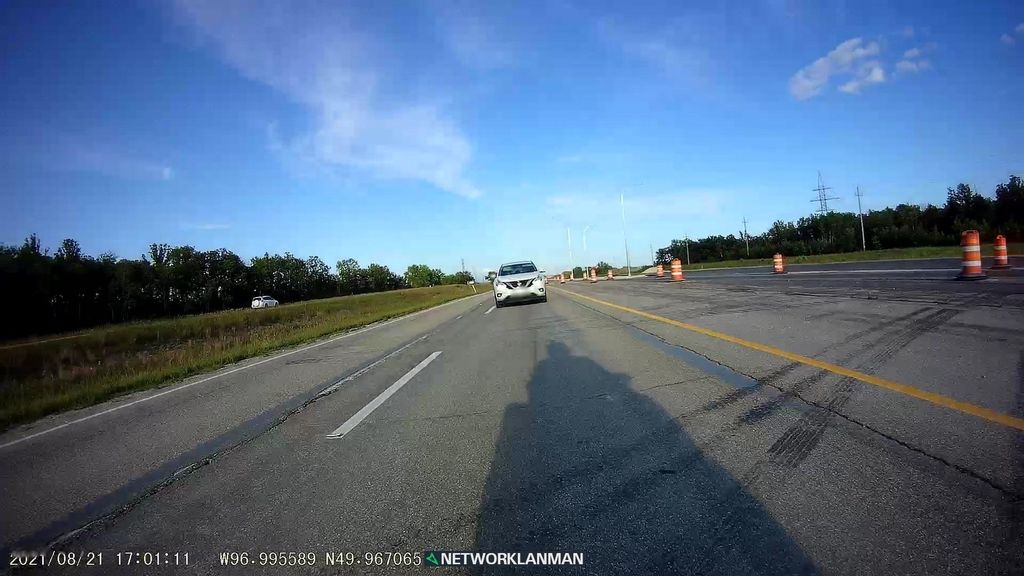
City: winnipeg